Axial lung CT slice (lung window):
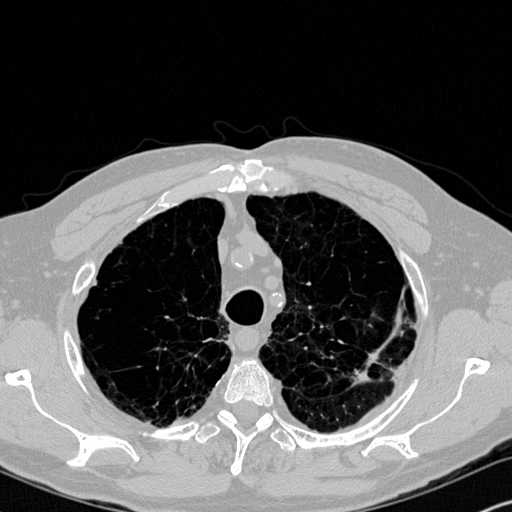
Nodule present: no